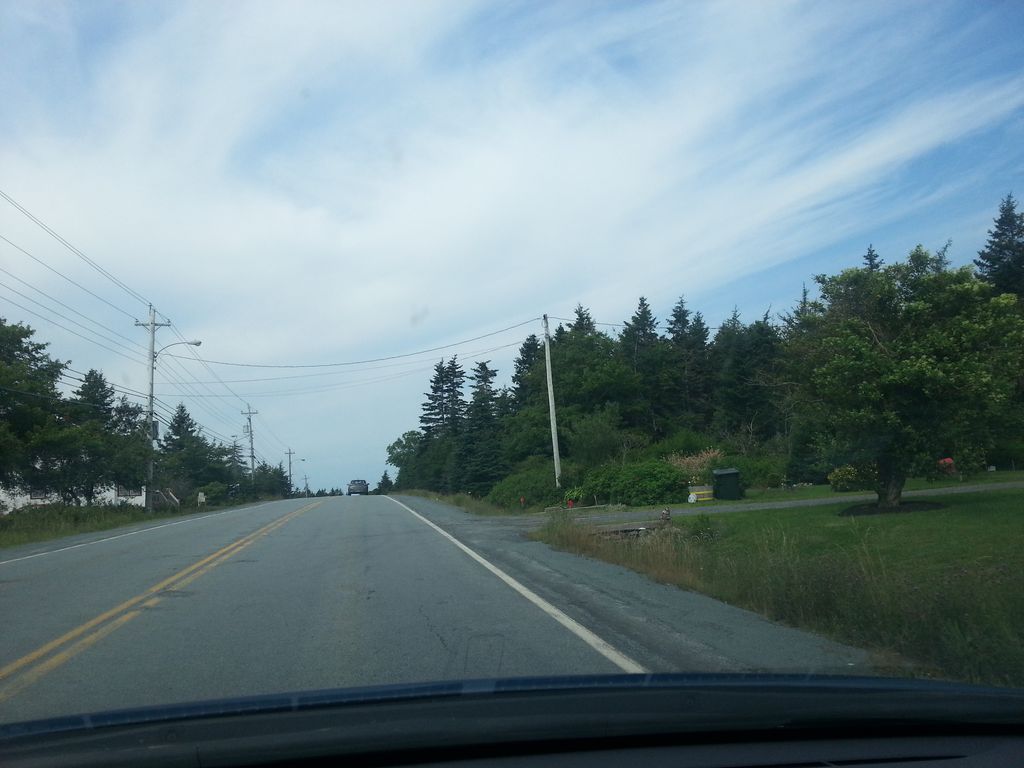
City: halifax